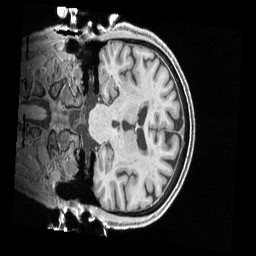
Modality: T1w
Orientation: coronal
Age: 77
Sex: male
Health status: healthy
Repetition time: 2.4 s
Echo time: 0.00222 s